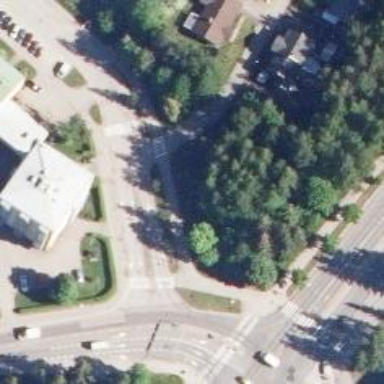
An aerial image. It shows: Cycleway.